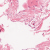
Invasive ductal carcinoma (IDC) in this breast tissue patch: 0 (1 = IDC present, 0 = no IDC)